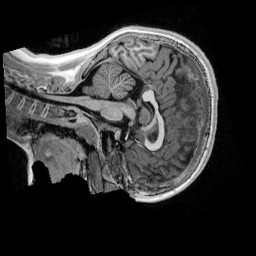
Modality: UNIT1_denoised
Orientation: sagittal
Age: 9
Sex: female
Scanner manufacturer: siemens
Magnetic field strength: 3 T
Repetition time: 4 s
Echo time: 0.00303 s